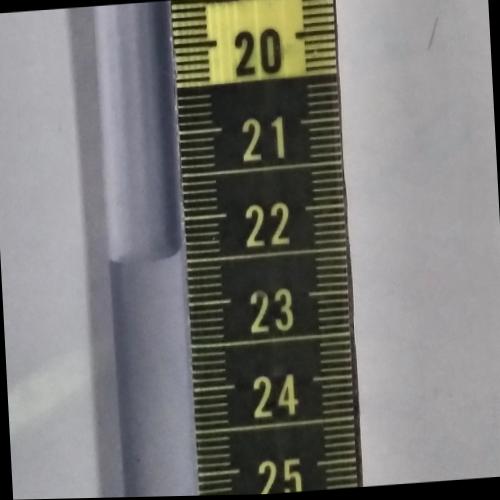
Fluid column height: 22.4 cm